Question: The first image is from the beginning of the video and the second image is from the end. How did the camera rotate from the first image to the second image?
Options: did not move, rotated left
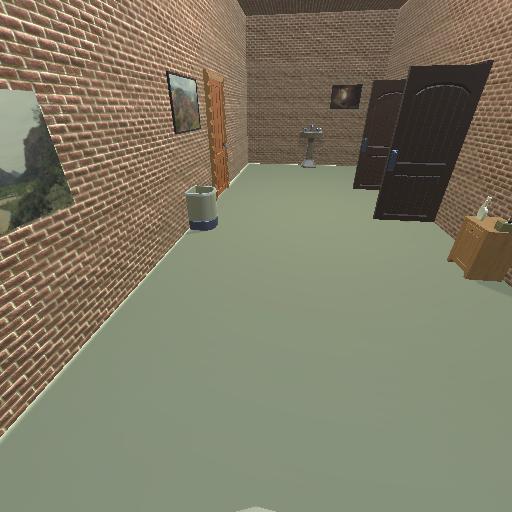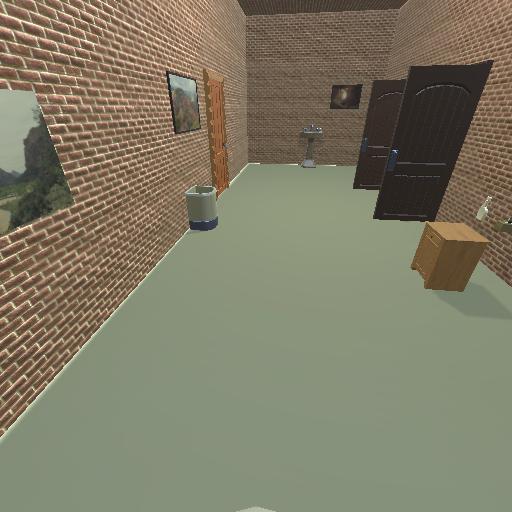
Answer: did not move